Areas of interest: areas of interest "Transportation stations"
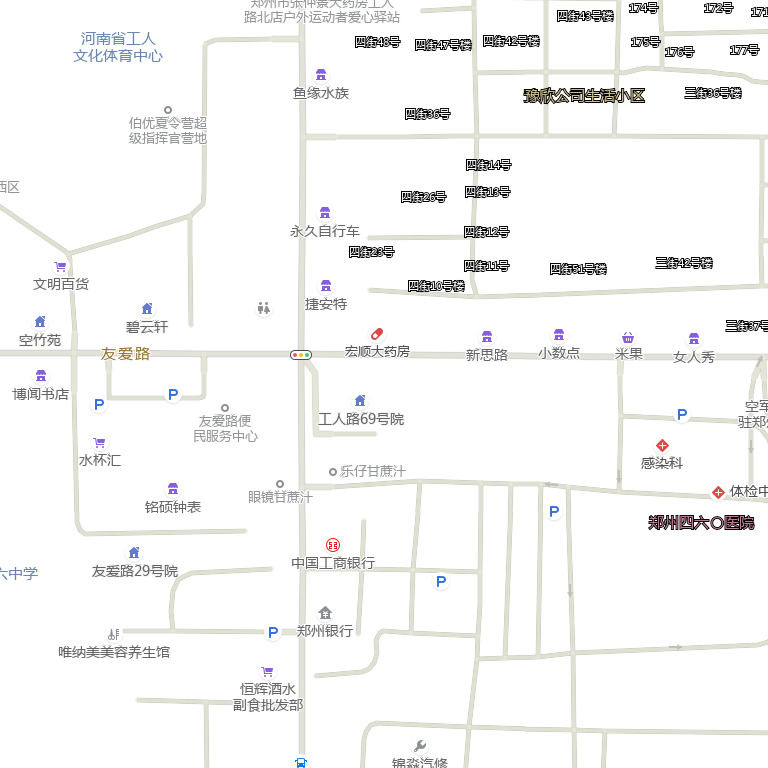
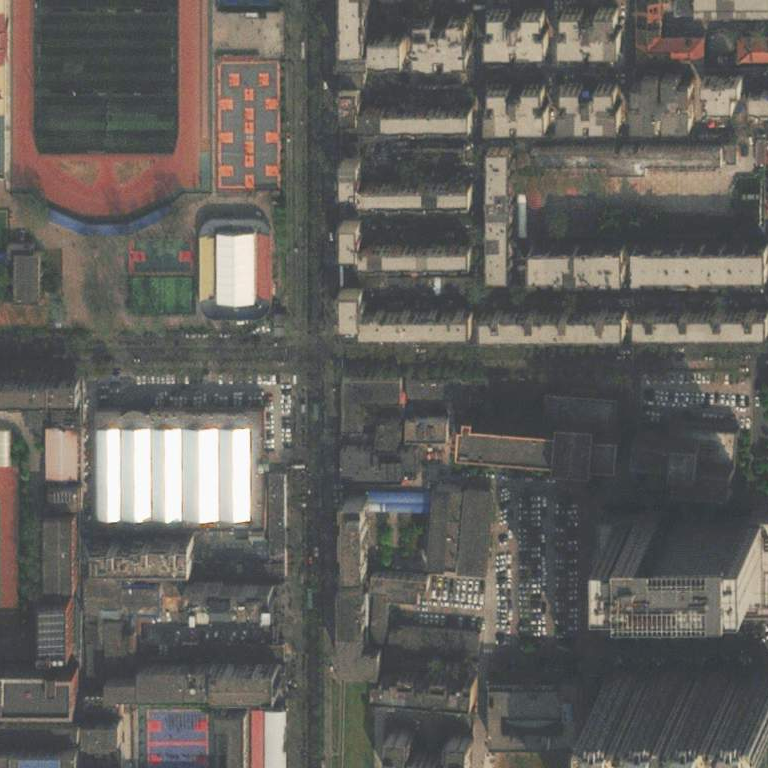